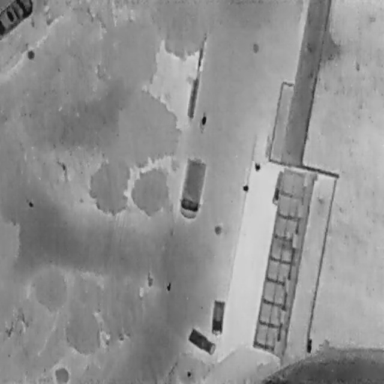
There are six objects shown in the infrared image, including three OtherVehicles, a Bicycle, and two People.